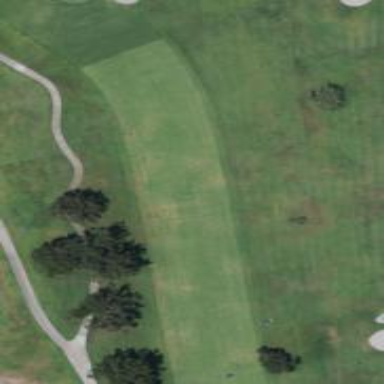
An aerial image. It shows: Grassy area designated as golf fairway.